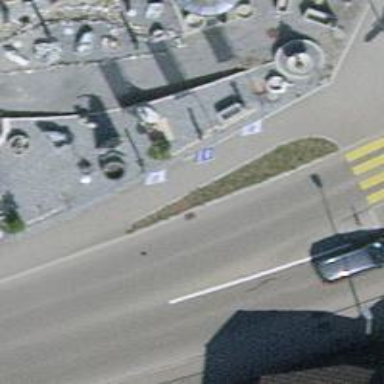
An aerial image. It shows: Advertising flagpole.